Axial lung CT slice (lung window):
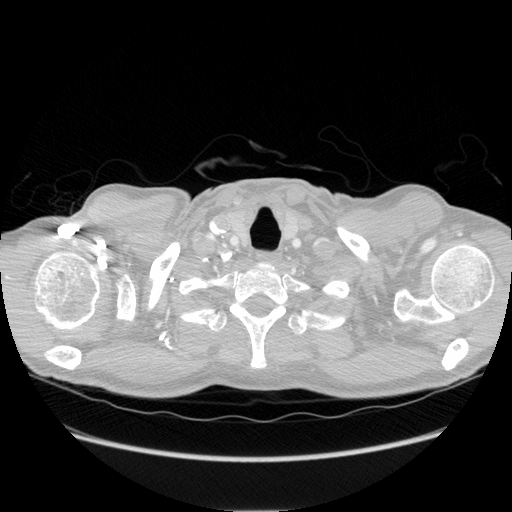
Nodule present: no